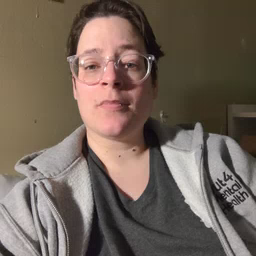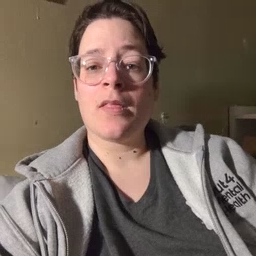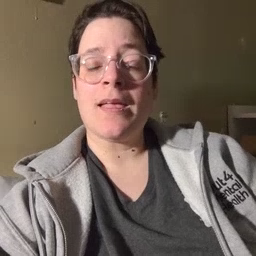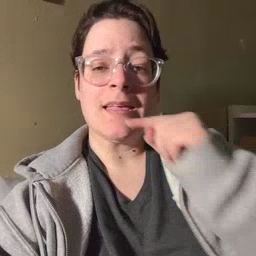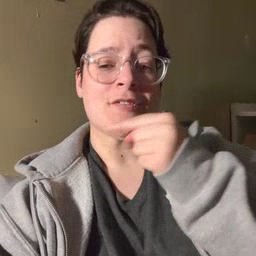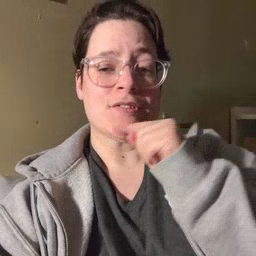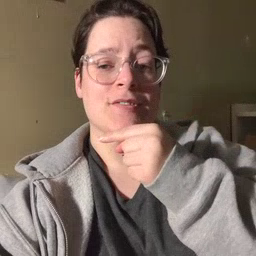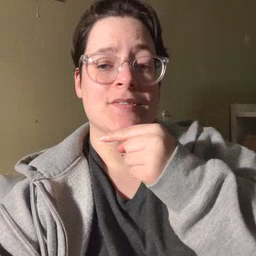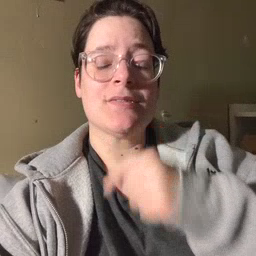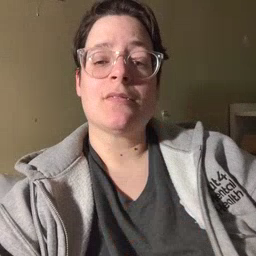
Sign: carrot